Question: I have a function which allows user's to log in to the system in a User class. Upon logging in - their forename and surname are retrieved from the databased and stored as private variables in the User class.
'''
private String username = "";
private String forename = "";
private String surname = "";
public User(){}
public boolean loginButtonAction(String user, String pass) {
try {
String statement = "SELECT PUNAME, PPASS, PFNAME, PSNAME FROM APP.PERSON WHERE PUNAME = ? AND PPASS = ?";
PreparedStatement ps = Main.getPreparedStatement(statement);
ps.setString(1, user);
ps.setString(2, pass);
ResultSet rs = ps.executeQuery();
if (rs.next()) {
System.out.println("Logged in");
username = user;
forename = rs.getString("PFNAME");
surname = rs.getString("PSNAME");
return true;
}
rs.close();
ps.close();
} catch (SQLException e) {
System.out.println(e.getMessage());
}
System.out.println("Incorrect login details");
return false;
}
'''
I have public methods within my User class to return these variables.
'''
public String getUsername() {
return username;
}
public String getForename() {
return forename;
}
public String getSurname() {
return surname;
}
'''
I am creating a new instance of User within my Main class and method for testing purposes and simply printing the User's forename and surname, after logging in successfuly of course:
'''
User u = new User();
u.loginButtonAction("johnny", "arsenal");
System.out.println("Forename: " + u.getForename());
'''
The username works fine, but of course that's not being pulled from the database. The result of this is as follows:
'''
run:
Logged in
Forename:
'''
Here are my database values within APP.PERSON:

What am I doing wrong?
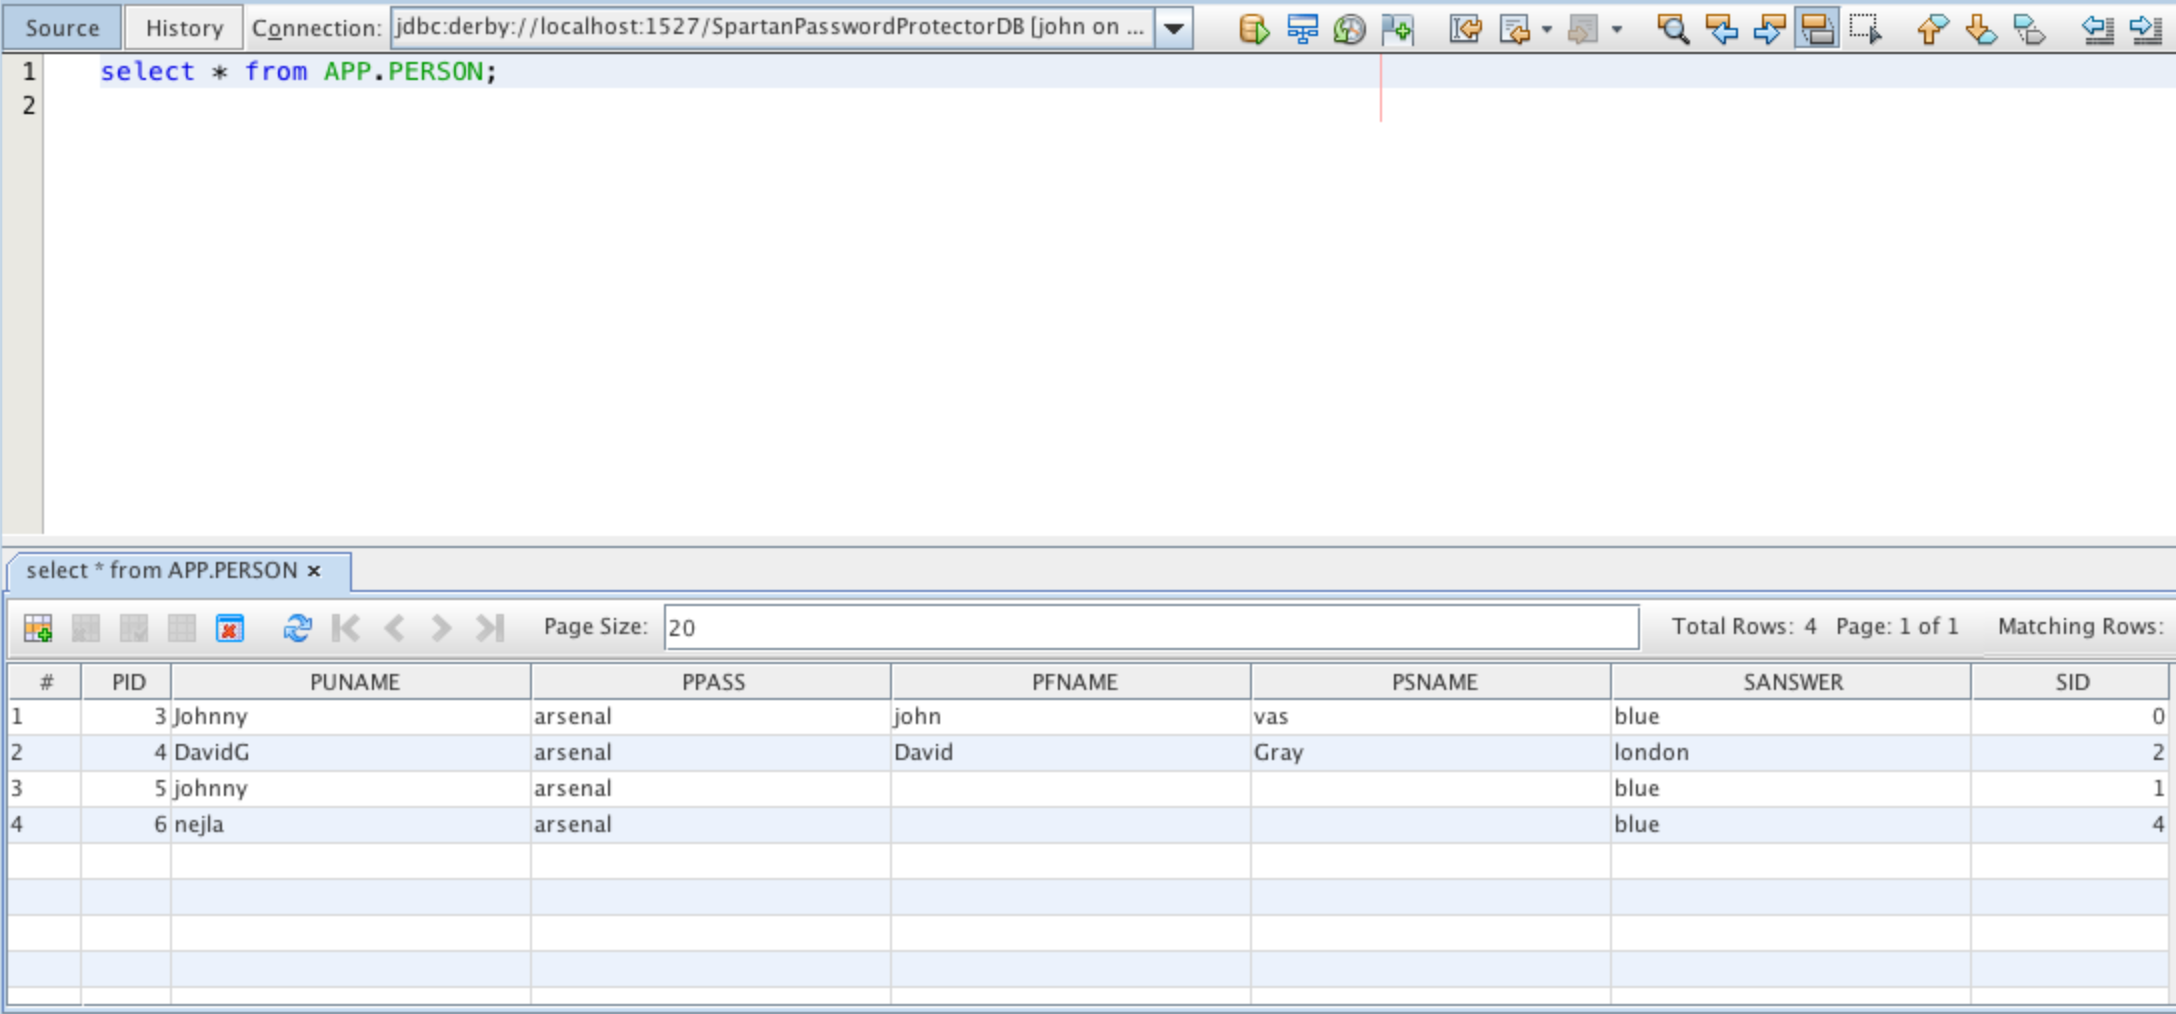
Answer: In terms of debugging, the first thing you should do is replace:
'''
forename = rs.getString("PFNAME");
'''
with:
'''
forename = rs.getString("PFNAME");
System.out.println ("forename set to [" + forename + "]");
'''
This will tell you what's being placed into 'forname' at the point where it's being placed there.
If that's blank, your problem lies with the data coming out of the database.
---
And, based on your latest update, the 'PFNAME' and 'PSNAME' columns for 'johnny/arsenal' are indeed blank.
So it appears your code is working perfectly, it's just that your database isn't populated as you seem to expect.
The 'select' is case-sensitive so there's a difference between 'johnny/arsenal' and 'Johnny/arsenal'. Perhaps you were thinking you want the uppercase variant, in which case you should use:
'''
u.loginButtonAction("Johnny", "arsenal");
'''